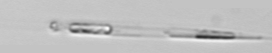
Label: Rhizosolenia